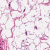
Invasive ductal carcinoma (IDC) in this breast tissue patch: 0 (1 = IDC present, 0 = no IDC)